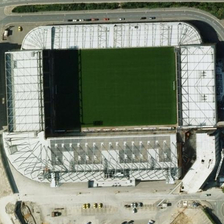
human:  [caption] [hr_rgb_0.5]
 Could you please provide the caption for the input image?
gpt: a parking lot and a road are near a large stadium .

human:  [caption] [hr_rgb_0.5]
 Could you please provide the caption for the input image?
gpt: a parking lot and a road are near a large stadium .

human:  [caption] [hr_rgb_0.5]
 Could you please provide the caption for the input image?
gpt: a parking lot and a road are near a large stadium .

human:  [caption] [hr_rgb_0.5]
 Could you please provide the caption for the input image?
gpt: a parking lot and a road are near a large stadium .

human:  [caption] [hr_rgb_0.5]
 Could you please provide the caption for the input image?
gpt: a parking lot and a road are near a large stadium .